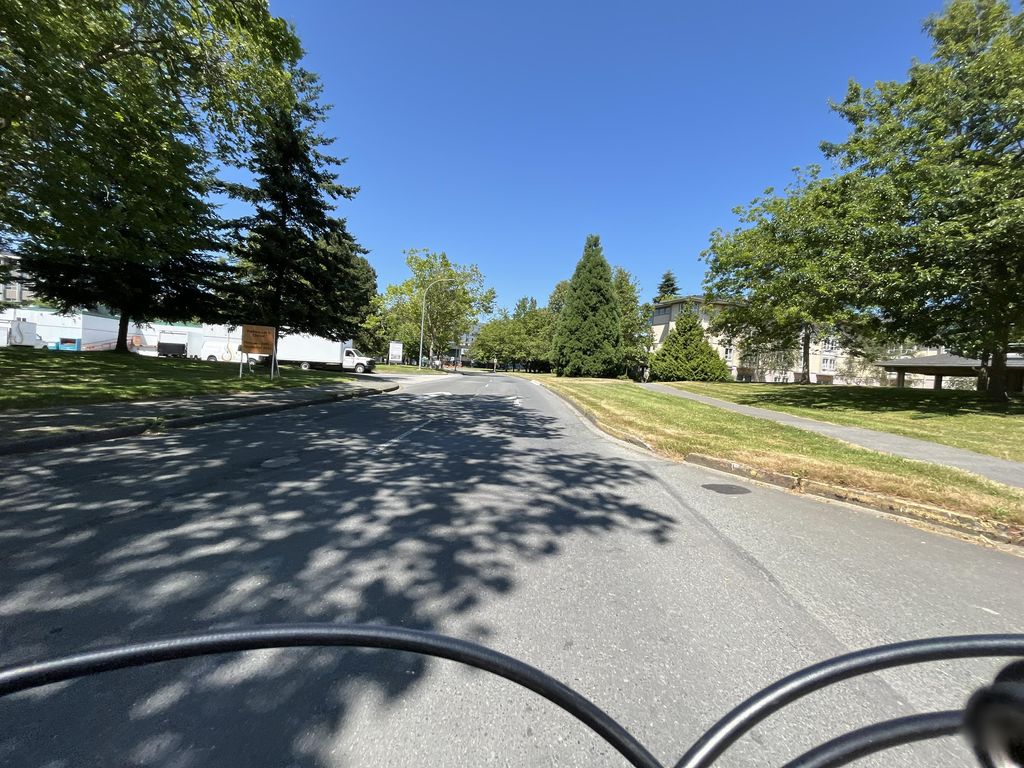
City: victoria